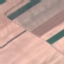
Land use / land cover class: AnnualCrop